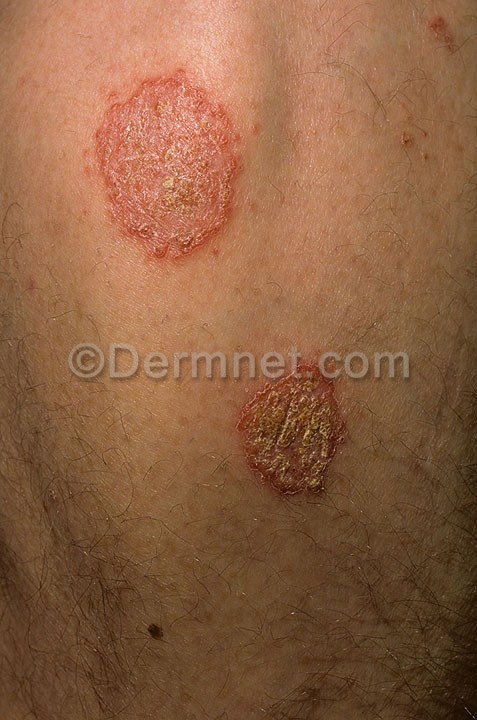
Disease: Eczema Photos